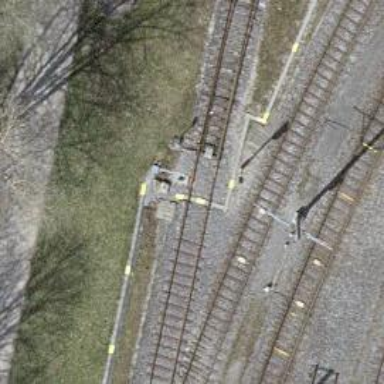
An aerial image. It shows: Railway switch.